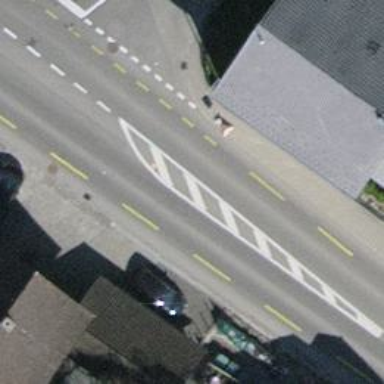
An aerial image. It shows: Sidewalk.